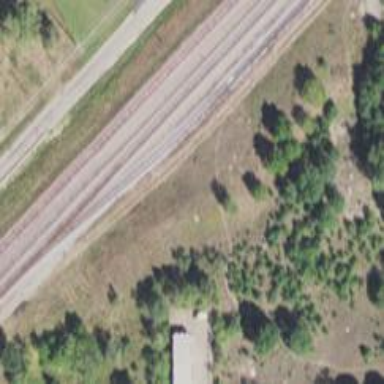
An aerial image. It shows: Railway siding with rails.